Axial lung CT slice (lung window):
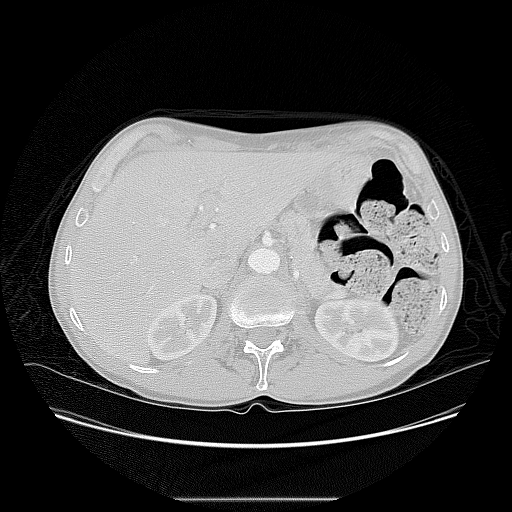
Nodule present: no